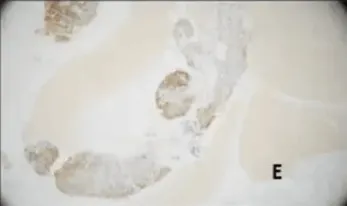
Immunohistochemistry of the lesion. Immunohistochemistry showed the lesion to be DOG1 positive, moderately CD117 (c-kit)+, and SMA+. D33 (confirming that this is not a smooth muscle tumour) and S-100 were negative (confirming that this is not of neural origin). DOG1 positivity confirms gastrointestinal stromal tumour (GIST). CD117 presence adds certainty and dictates possible treatment options. SMA may have seen some GISTs too. E: CD117 positive.
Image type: pathology (immunostaining)